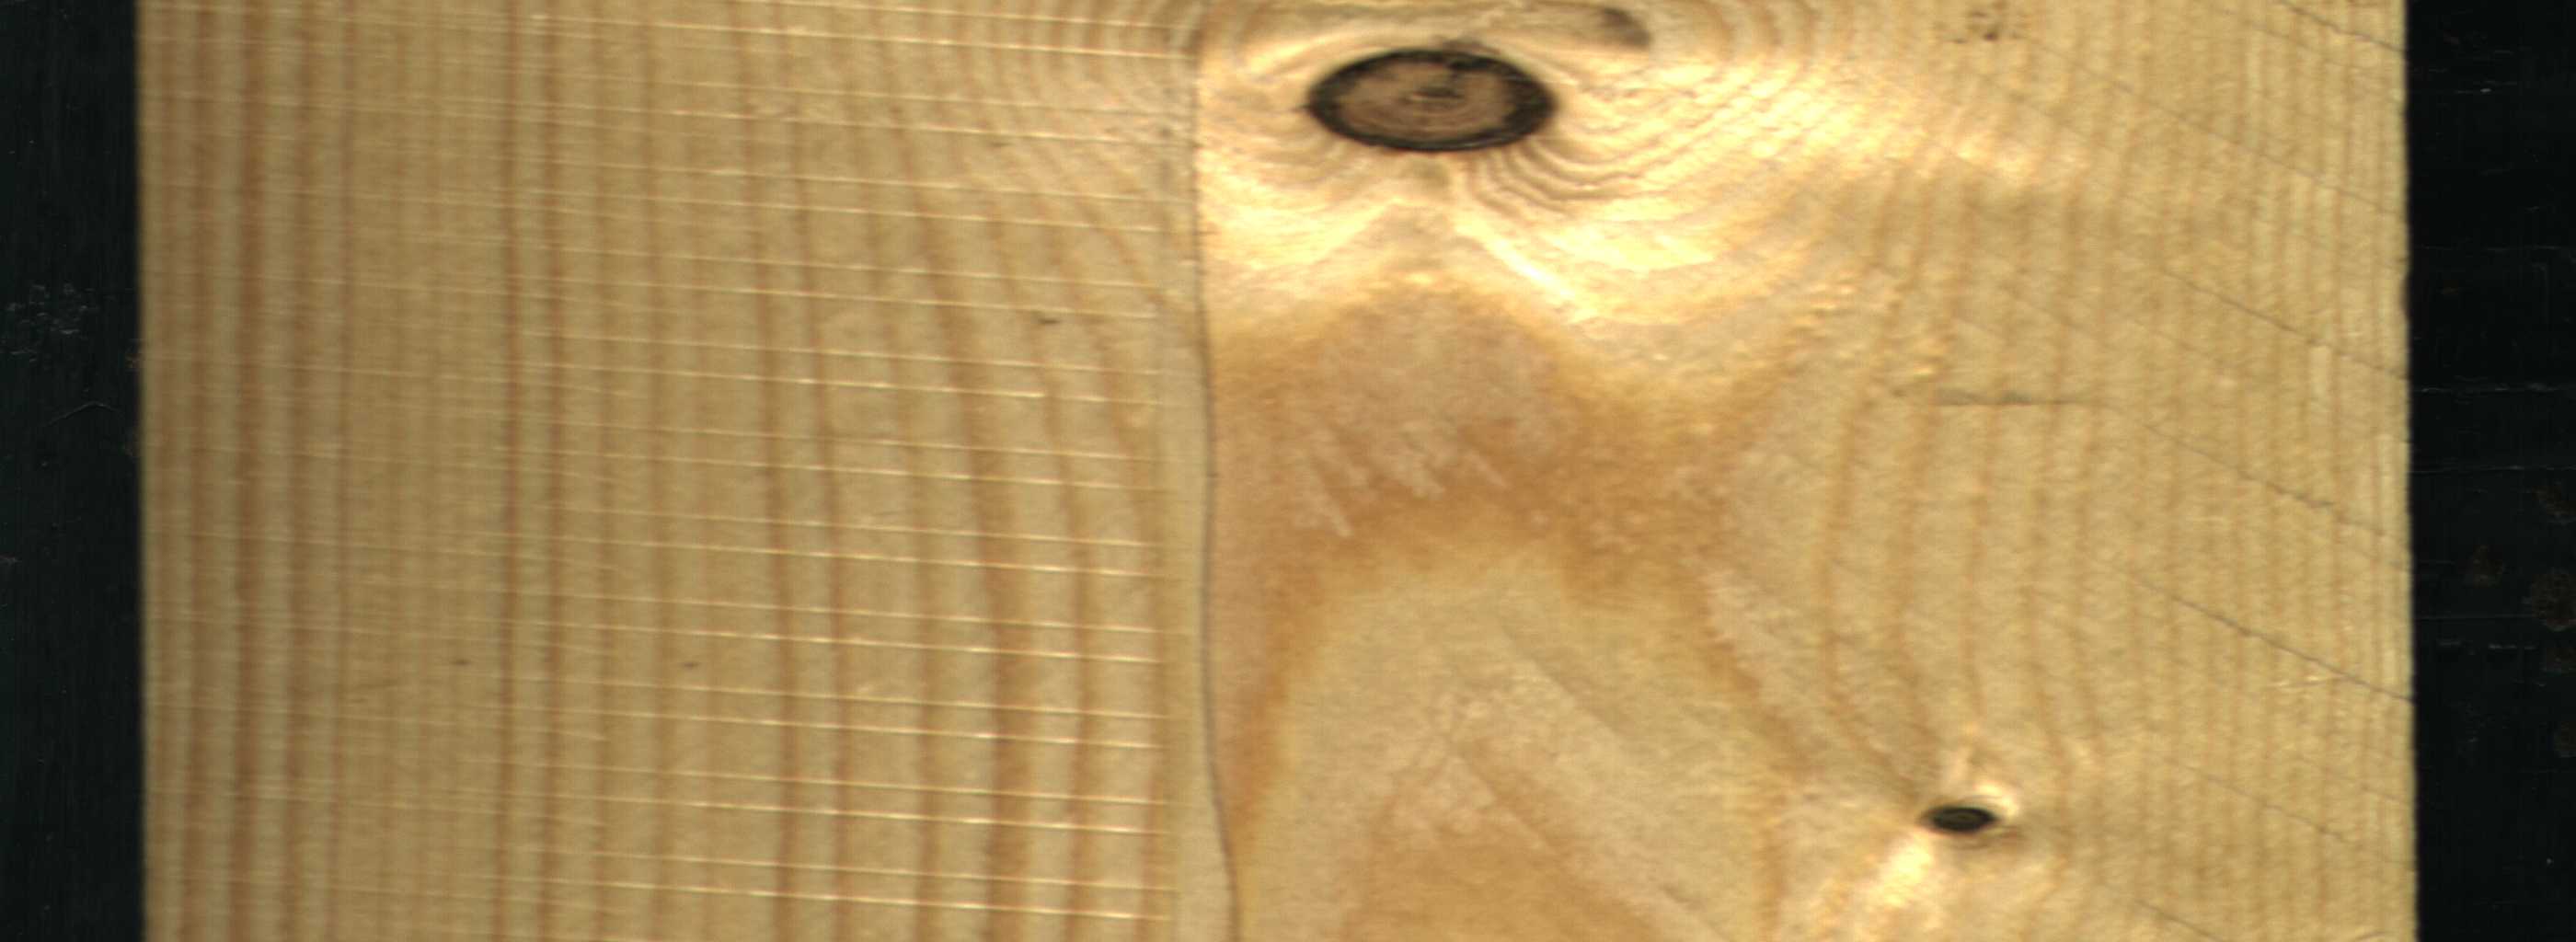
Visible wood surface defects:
Crack
Dead_Knot
Dead_Knot
Live_Knot